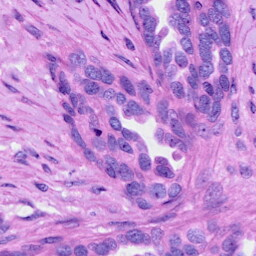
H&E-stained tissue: Ovarian